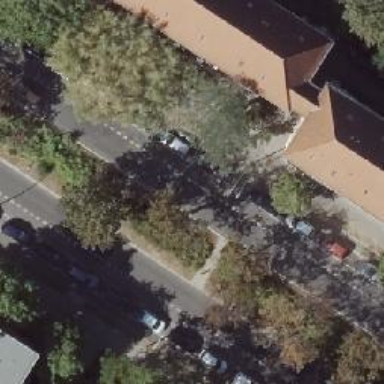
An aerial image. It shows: Tertiary road with asphalt surface. There is parallel on-street parking available on the right lane.